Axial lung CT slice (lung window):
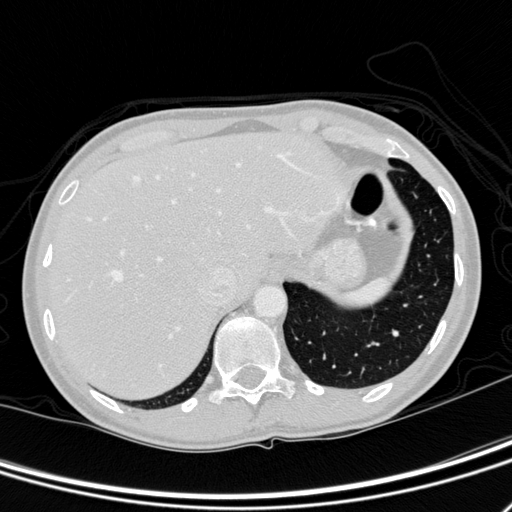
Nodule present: no